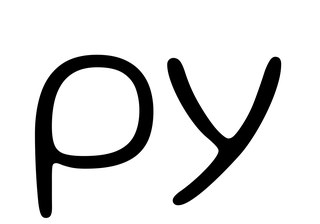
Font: Gluten_ExtraLight